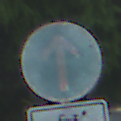
Verkehrszeichen: VorgeschriebeneFahrtrichtungGeradeaus
Zusatzzeichen unten: EinspurigeFahrzeugeFrei4
Umgebung: Outdoor, Suburban
Tageszeit: SunriseSunset
Wetter: PartlyCloudy
Licht: Natural
Jahreszeit: NotSpecified
Kontrast: MediumContrast